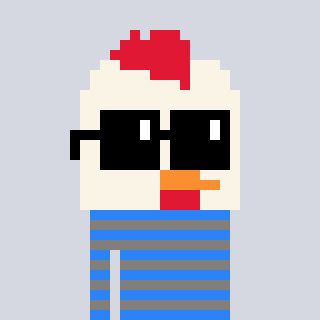
a pixel art character with square black sunglasses, a chicken-shaped head and a bluegrey-colored body on a cool background